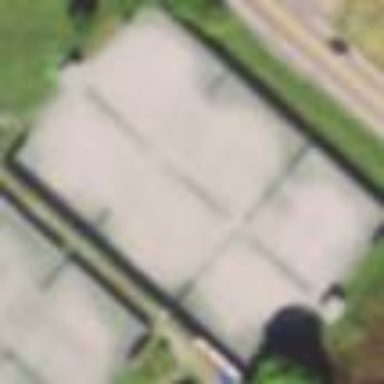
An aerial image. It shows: Tennis court in leisure pitch.